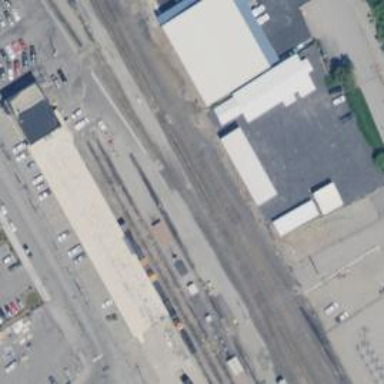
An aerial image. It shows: Railway yard.